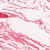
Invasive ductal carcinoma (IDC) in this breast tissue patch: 0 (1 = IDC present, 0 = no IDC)